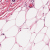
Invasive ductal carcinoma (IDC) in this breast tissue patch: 1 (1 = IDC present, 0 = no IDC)